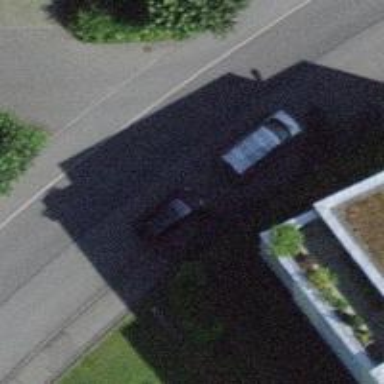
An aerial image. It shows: Residential road with separate sidewalks on both sides.